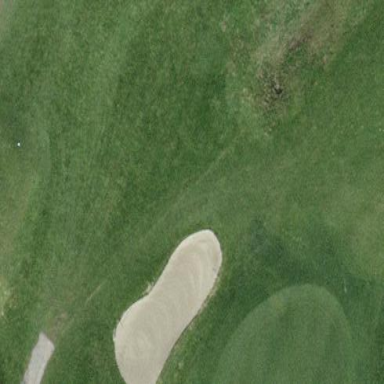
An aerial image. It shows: Golf bunker filled with natural sand.